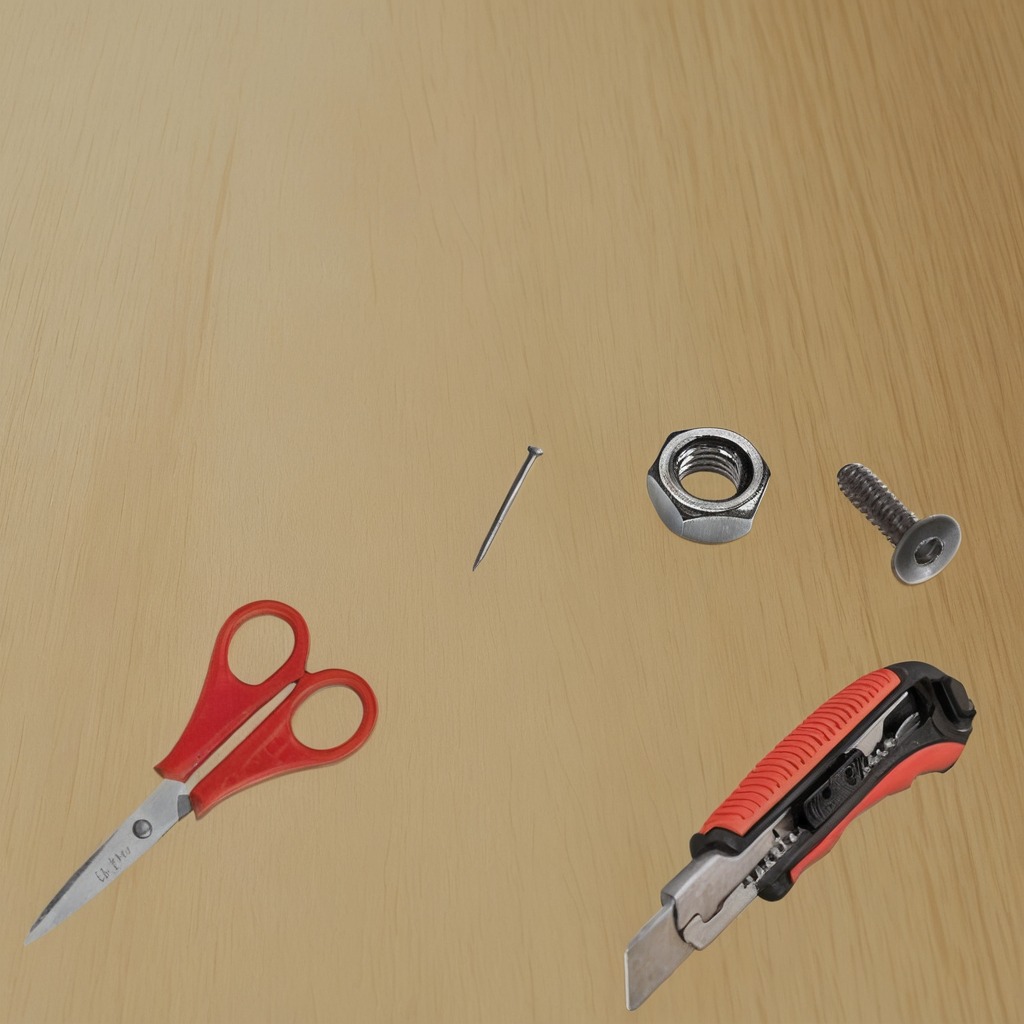
A utility knife, a metal machine screw, an iron nail, a metal nut, and a pair of scissors are lying on the plywood surface.